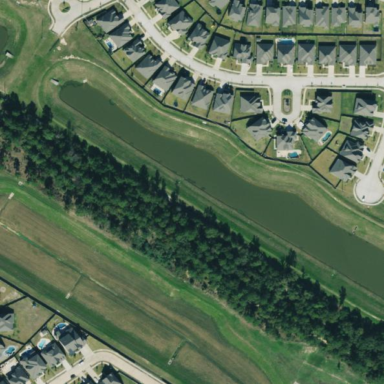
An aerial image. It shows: Retention basin containing natural water.